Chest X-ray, AP view. Patient: 68 years old, sex F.
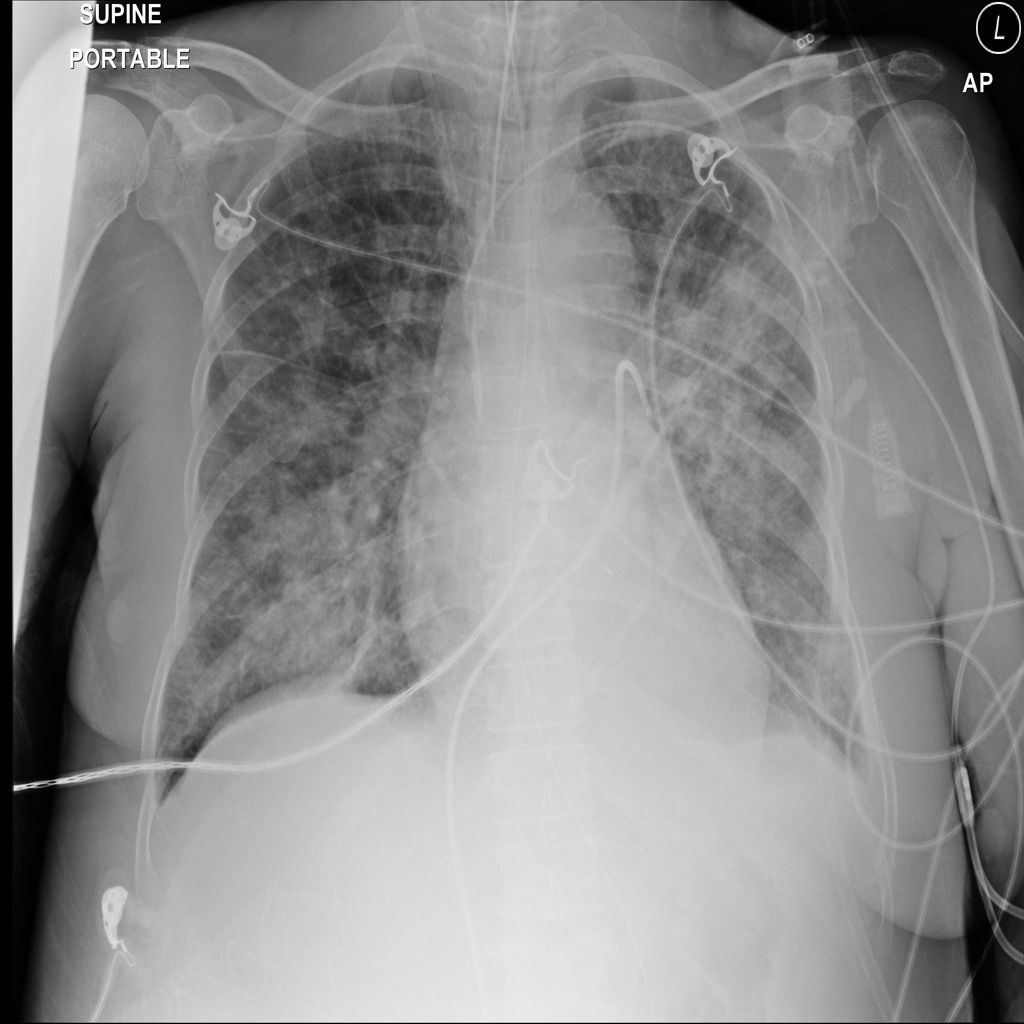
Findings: No Finding